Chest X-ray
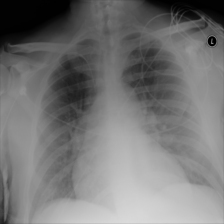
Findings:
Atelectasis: negative
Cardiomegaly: negative
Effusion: negative
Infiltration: negative
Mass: negative
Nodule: negative
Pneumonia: negative
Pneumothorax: negative
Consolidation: negative
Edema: negative
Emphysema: negative
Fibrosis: negative
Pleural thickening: negative
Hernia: negative